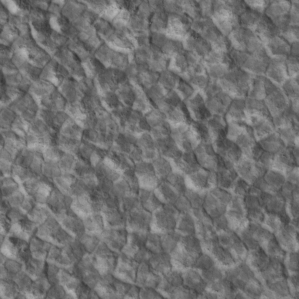
Label: non_frost